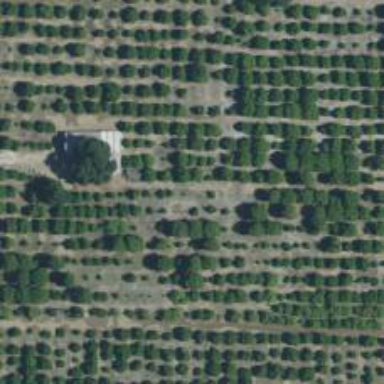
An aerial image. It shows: Orchard.